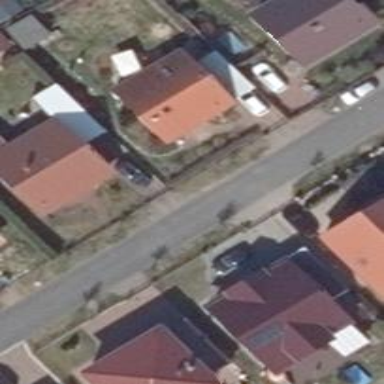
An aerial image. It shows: Footway.